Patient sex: F
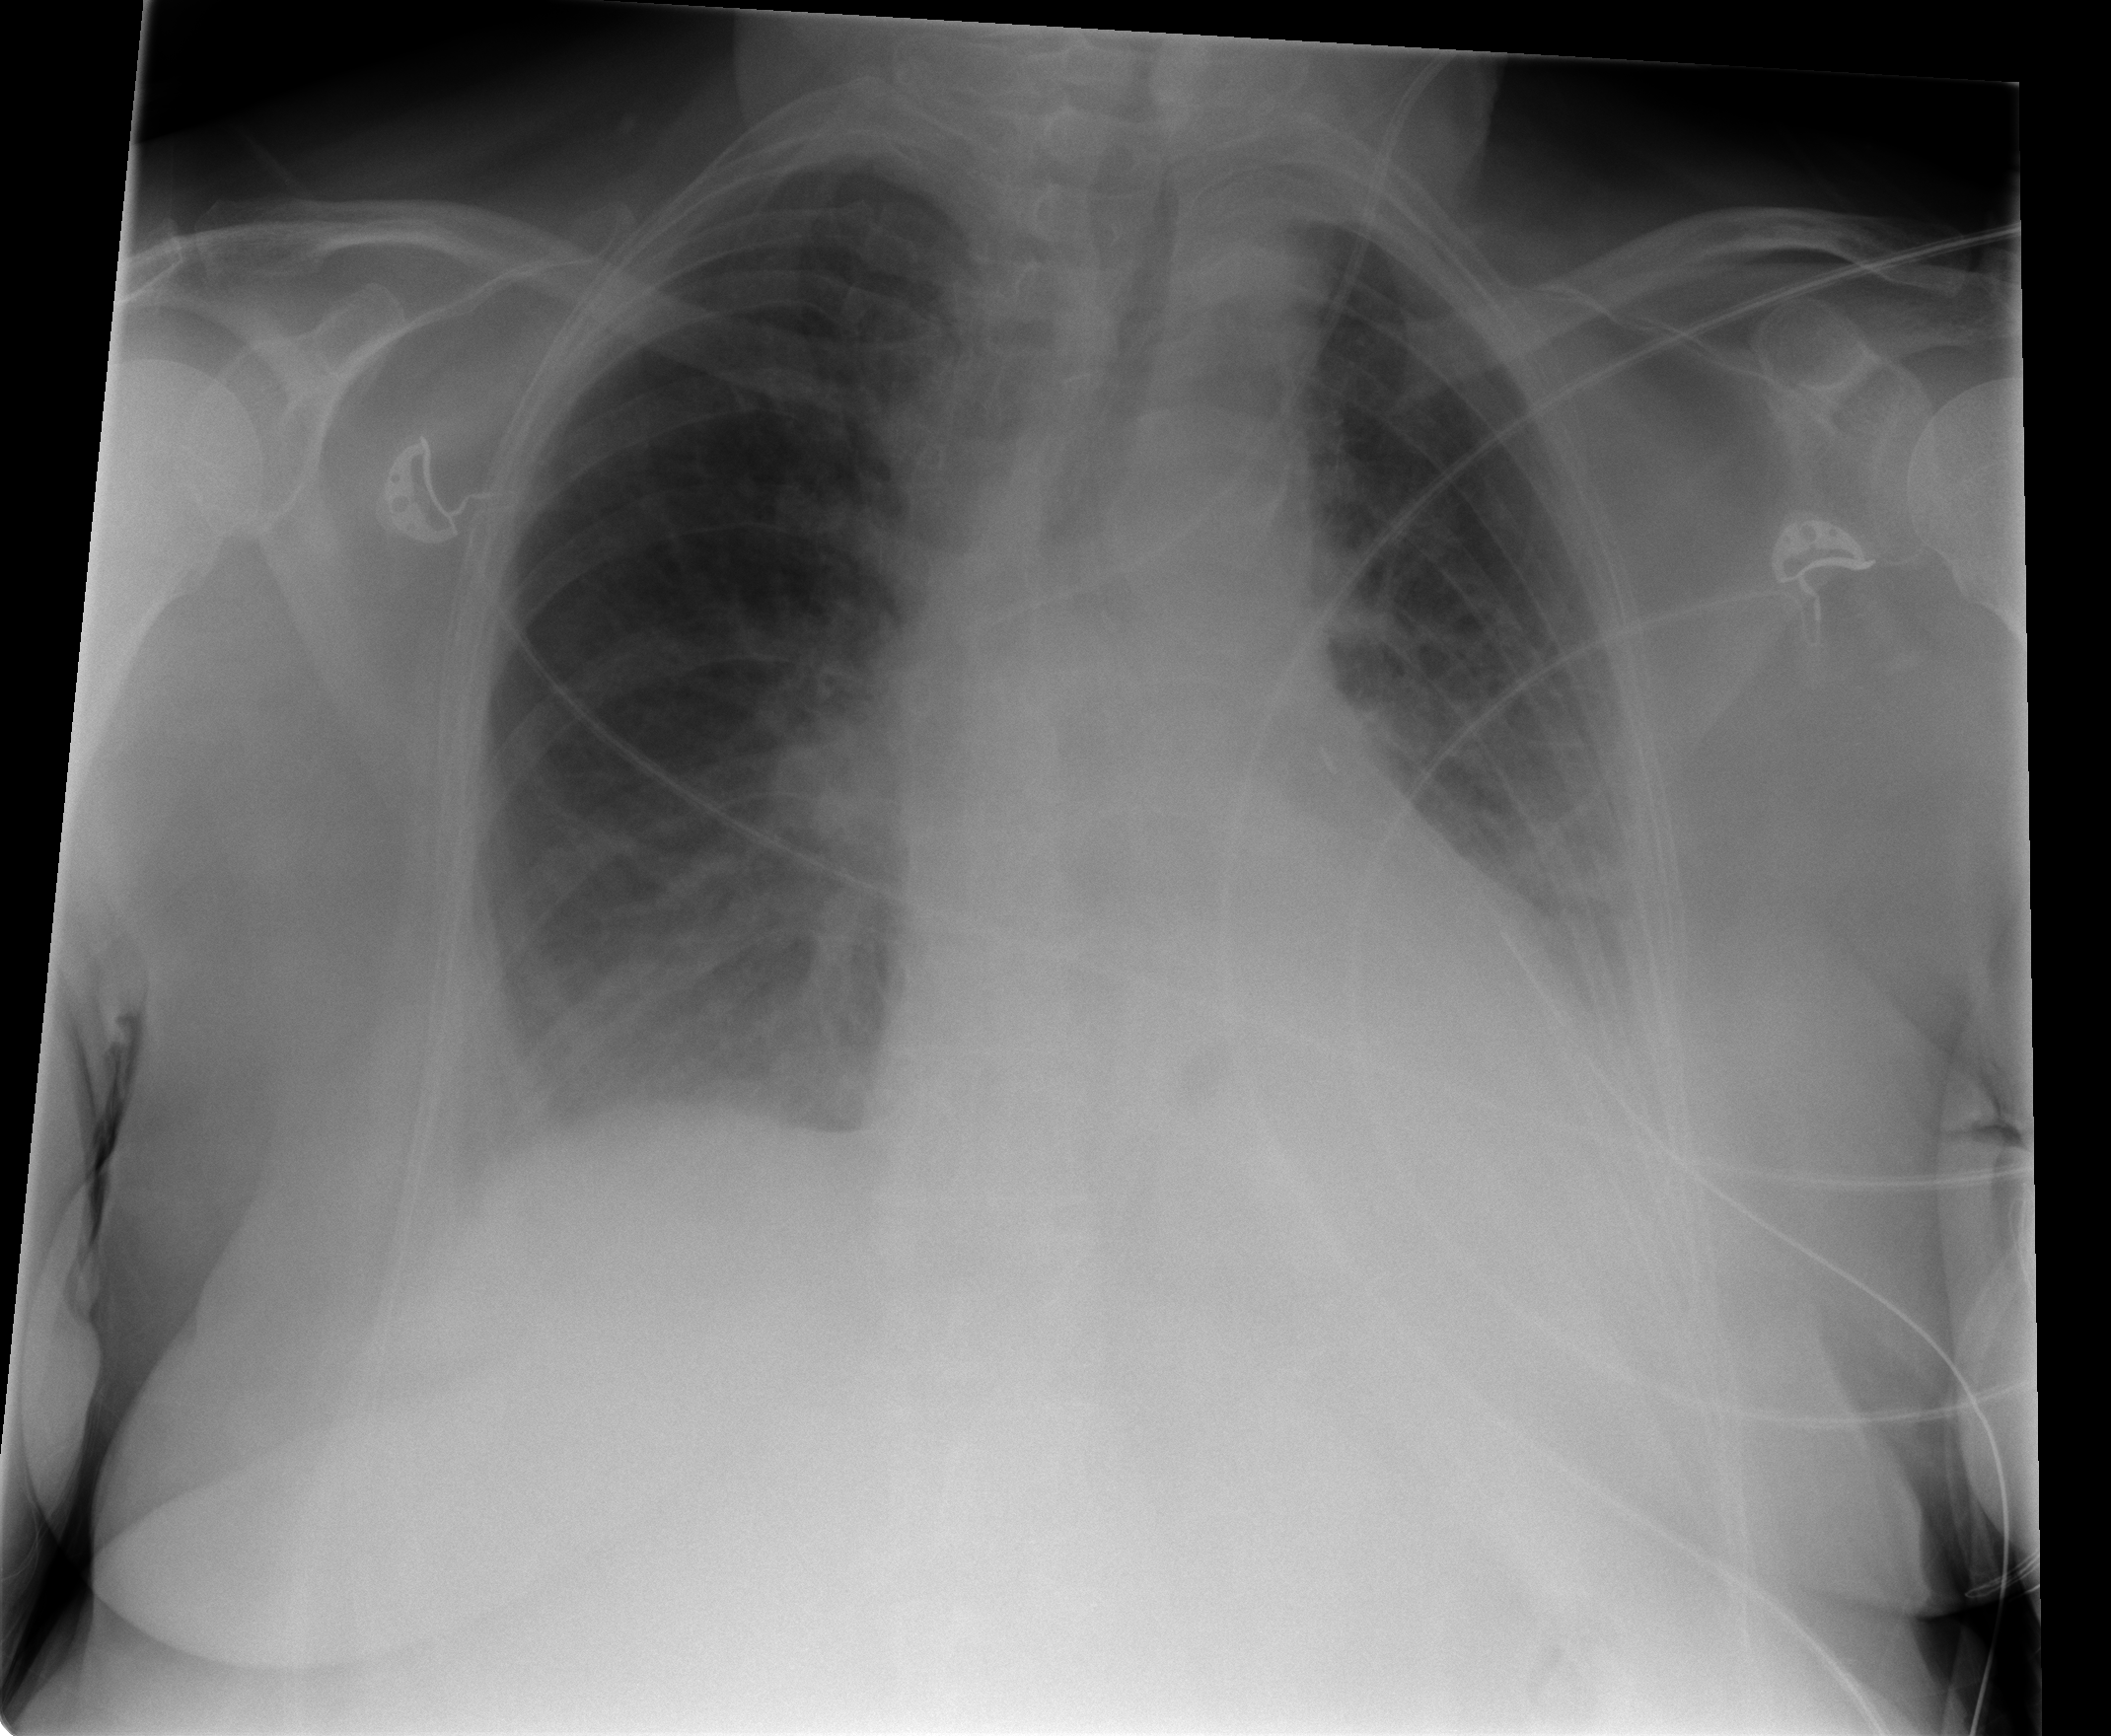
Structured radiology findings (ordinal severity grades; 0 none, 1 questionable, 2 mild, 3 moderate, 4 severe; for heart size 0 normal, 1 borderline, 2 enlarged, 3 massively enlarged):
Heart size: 2
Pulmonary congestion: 2
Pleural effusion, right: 2
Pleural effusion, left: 2
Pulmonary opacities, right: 2
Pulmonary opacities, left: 2
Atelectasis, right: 1
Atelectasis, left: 2